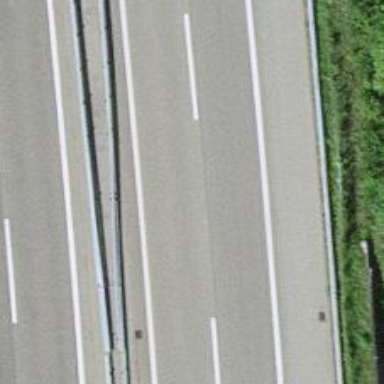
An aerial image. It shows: Asphalt bridge on motorway.